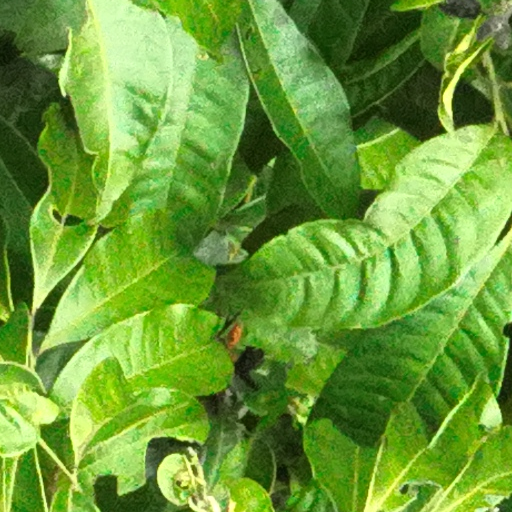
Species: Trichilia tuberculata
GBIF accepted scientific name: Trichilia tuberculata
Crown area (m\u00b2): 130.857